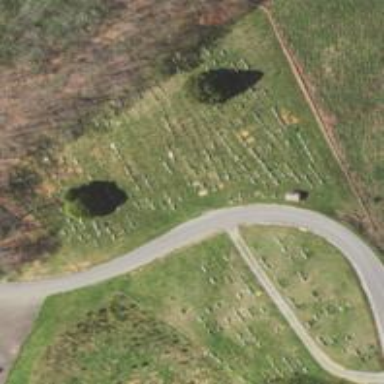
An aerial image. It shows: Grave yard.